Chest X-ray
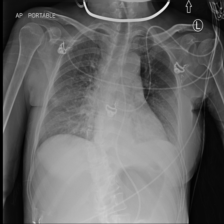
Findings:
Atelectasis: negative
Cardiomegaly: negative
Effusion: negative
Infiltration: negative
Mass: negative
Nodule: negative
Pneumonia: negative
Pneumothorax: negative
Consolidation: negative
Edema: negative
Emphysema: negative
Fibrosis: negative
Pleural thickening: negative
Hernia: negative